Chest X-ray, PA view. Patient: 37 years old, sex F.
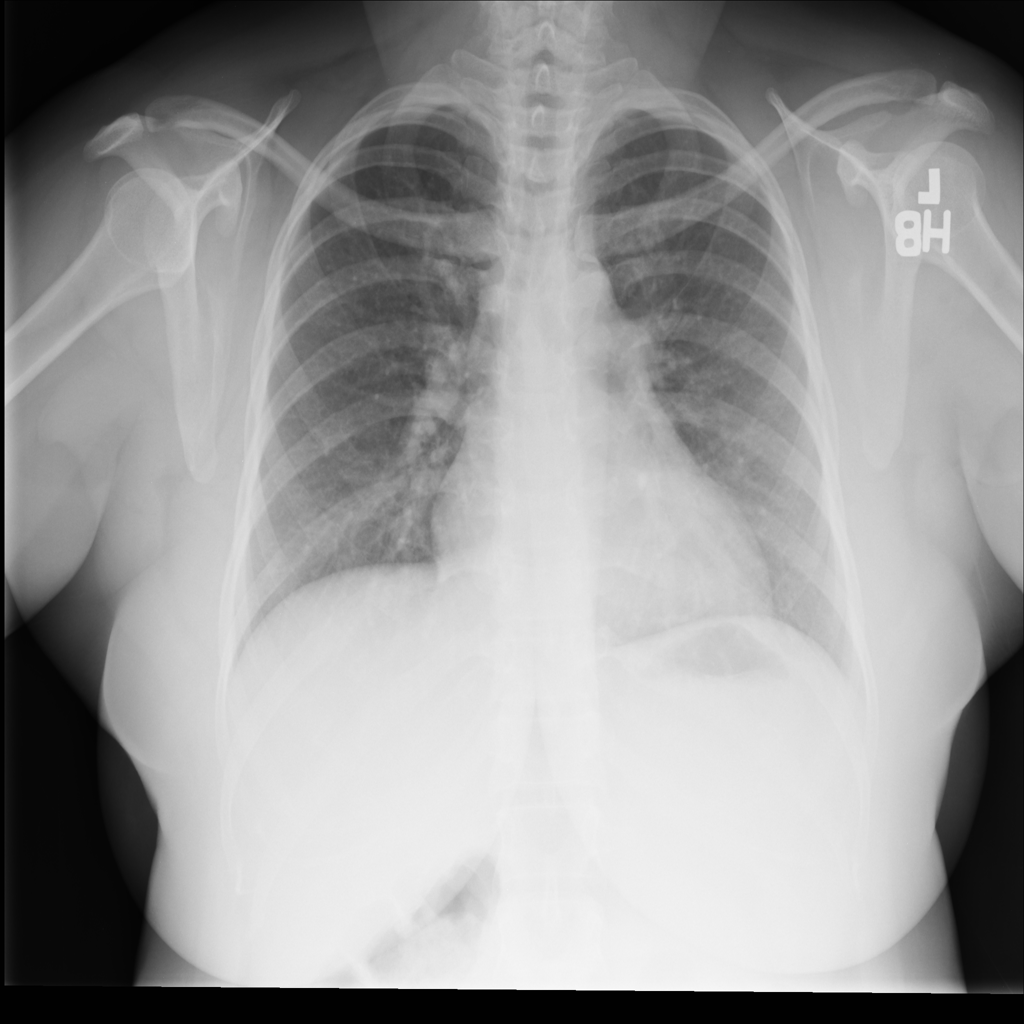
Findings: No Finding